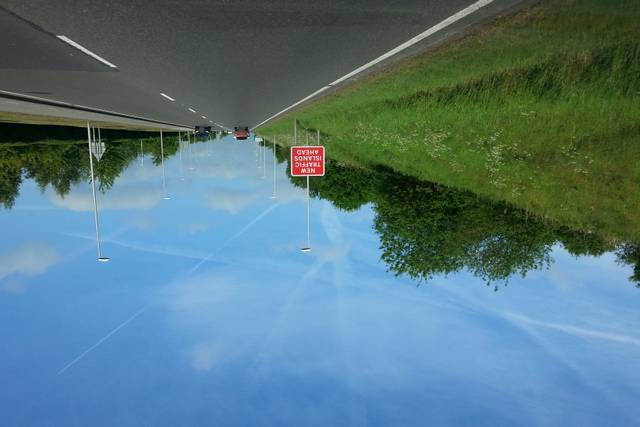
Region: United Kingdom
Coordinates: 53.125, -1.22